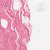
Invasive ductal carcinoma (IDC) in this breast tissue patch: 0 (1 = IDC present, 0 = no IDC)